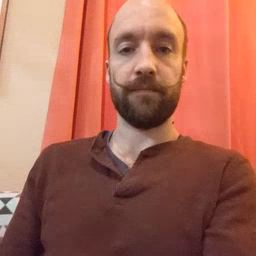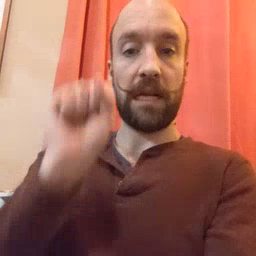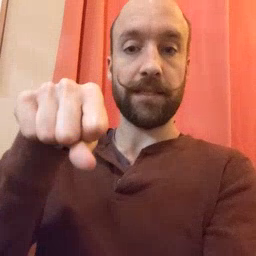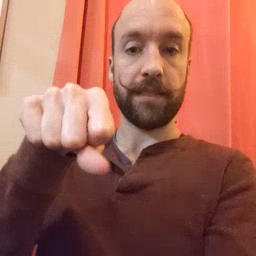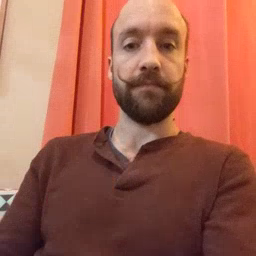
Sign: yes